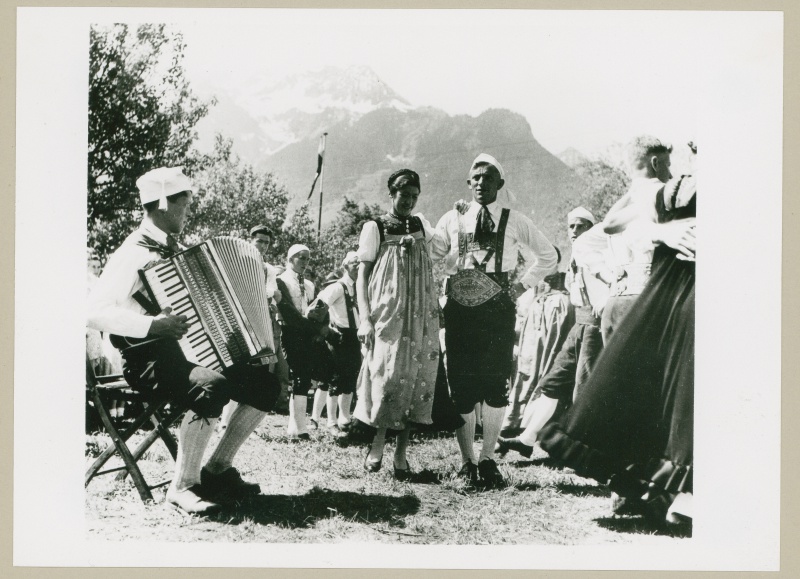
Institution: Österreichisches Museum für Volkskunde Wien
Schlagwörter: baum, berg, blätter, gewitter, himmel, mann, schatten, weiß, bäume, frauen, landschaft, menschen, blumen, frau, grau, hüte, kleid, kleider, männer, schwarz, stuhl, gras, gürtel, schnee, wiese, fest, leute, party, rock, tanz, alt, feier, feiern, hemd, kappe, mütze, band, kleidung, holzstuhl, natur, strauch, wind, gebüsch, sonne, paar, musik, musiker, tanzen, bauern, deutschland, schürze, sommer, liebe, schuhe, fahne, flagge, bäuerin, warm, berge, fels, gebirge, gipfel, dunst, alm, spielen, draussen, anstrengung, socken, strumpf, freude, bauer, foto, fotografie, lachen, strümpfe, bayern, alpen, jugend, berggipfel, schwarz-weiß, tasten, österreich, sonntag, tracht, ländlich, trachten, fröhlich, zipfel, hochzeit, kniebundhose, kniestrümpfe, postkarte, lederhose, spaß, dirndl, glück, tradition, lederhosen, tanzpaar, brauchtum, folklore, volksmusik, volkstanz, bege, akkordeon, akordion, harmonika, ziehharmonika, kultur, osteuropa, dorffest, zurückhaltung, ursprünglich, trachtengruppe, zieharmonika, fruehling, arkordeon, alte zeiten, arkordion, akkordion, ion, quetschkomode, emusik, aufg´spielt wird am grossglockner, fest mit quetschn, steifheit, ziehermonika, taanz bauern tracht berge, tanz bauern tracht berge akkordeon, dindl, tradionelle kleidung, scheinwelt, völkskleidung, kniestrüumpfe, zufiedeeit, gemeindschaft, spas, akkordeon mann, glüclich, fgahne